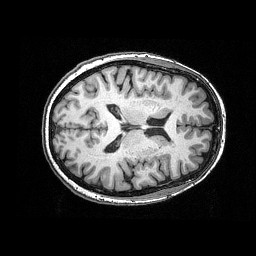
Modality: T1w
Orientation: axial
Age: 68
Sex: female
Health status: ill
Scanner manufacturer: siemens
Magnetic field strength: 3 T
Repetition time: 0.0025 s
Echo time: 0.00336 s